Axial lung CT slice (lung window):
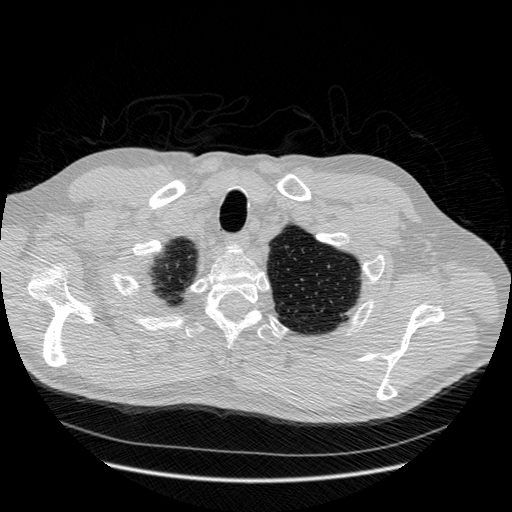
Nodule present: no